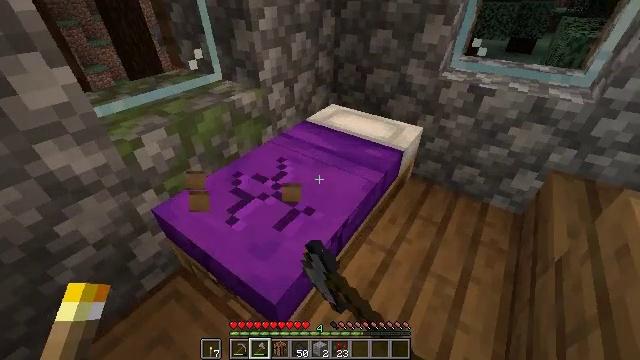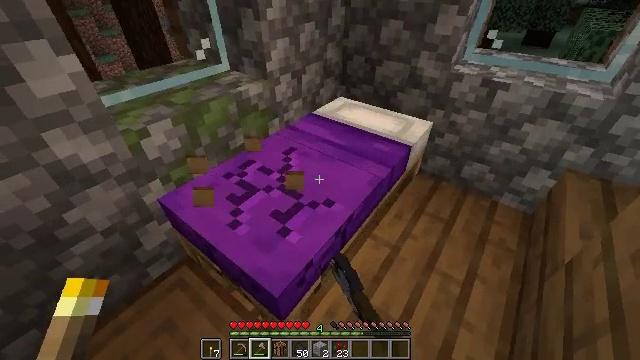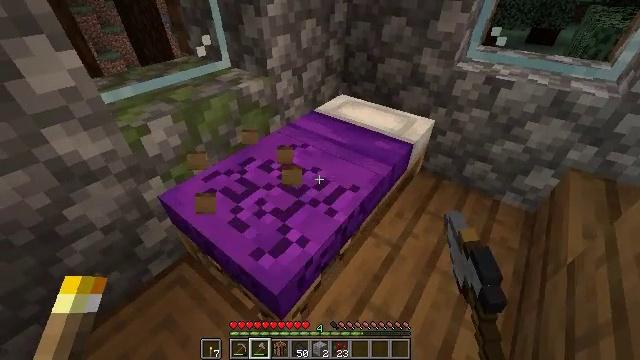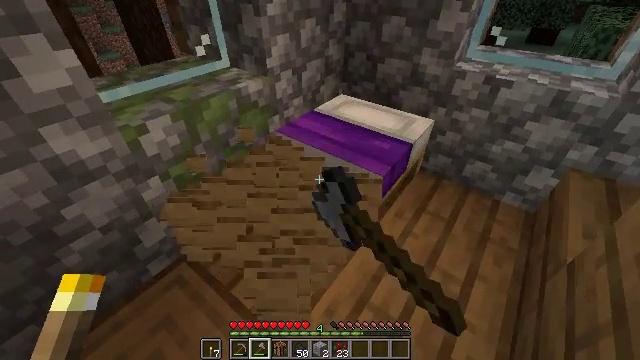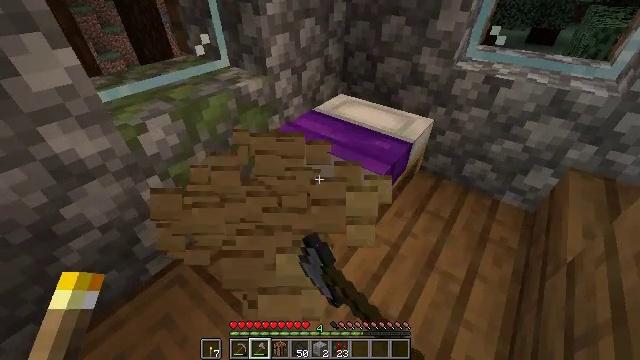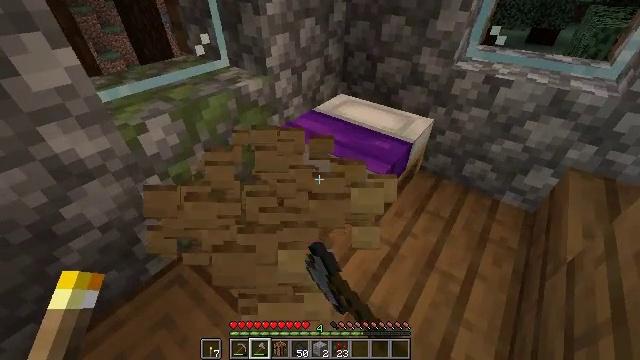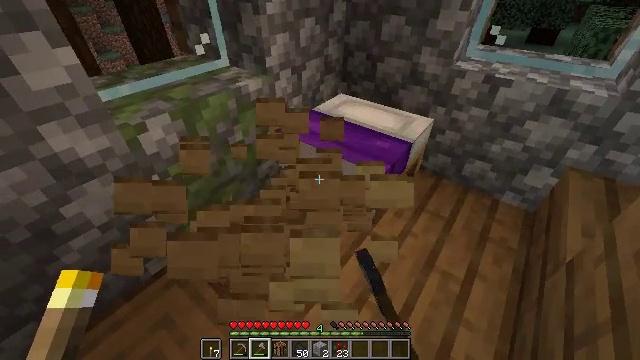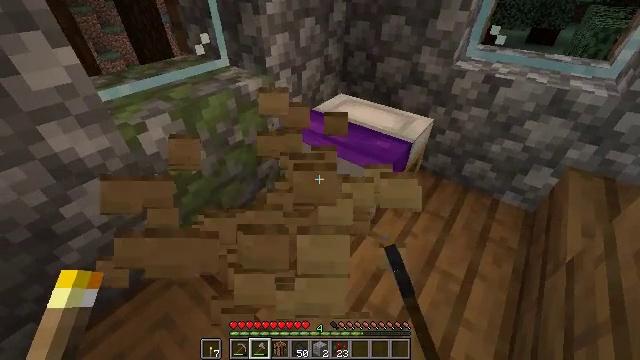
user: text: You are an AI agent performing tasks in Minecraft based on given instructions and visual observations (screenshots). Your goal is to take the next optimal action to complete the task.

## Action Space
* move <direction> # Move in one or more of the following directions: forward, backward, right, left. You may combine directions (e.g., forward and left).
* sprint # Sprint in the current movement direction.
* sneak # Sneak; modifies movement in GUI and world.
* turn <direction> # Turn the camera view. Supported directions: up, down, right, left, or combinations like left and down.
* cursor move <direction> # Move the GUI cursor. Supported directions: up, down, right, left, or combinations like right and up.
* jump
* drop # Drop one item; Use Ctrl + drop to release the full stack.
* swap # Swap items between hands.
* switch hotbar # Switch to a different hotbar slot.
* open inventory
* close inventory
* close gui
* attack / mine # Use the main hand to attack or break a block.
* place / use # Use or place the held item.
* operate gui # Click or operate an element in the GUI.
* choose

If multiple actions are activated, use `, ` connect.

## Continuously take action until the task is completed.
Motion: motion action
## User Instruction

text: Break the purple bed to move it.
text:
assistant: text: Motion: turn left and down, attack / mine
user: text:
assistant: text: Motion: attack / mine
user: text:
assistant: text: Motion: attack / mine
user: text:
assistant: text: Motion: attack / mine
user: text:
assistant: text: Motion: no_op
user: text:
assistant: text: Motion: no_op
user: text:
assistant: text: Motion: no_op
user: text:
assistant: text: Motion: no_op